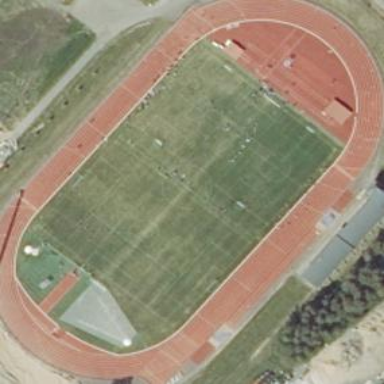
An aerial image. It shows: Track located within leisure land area.